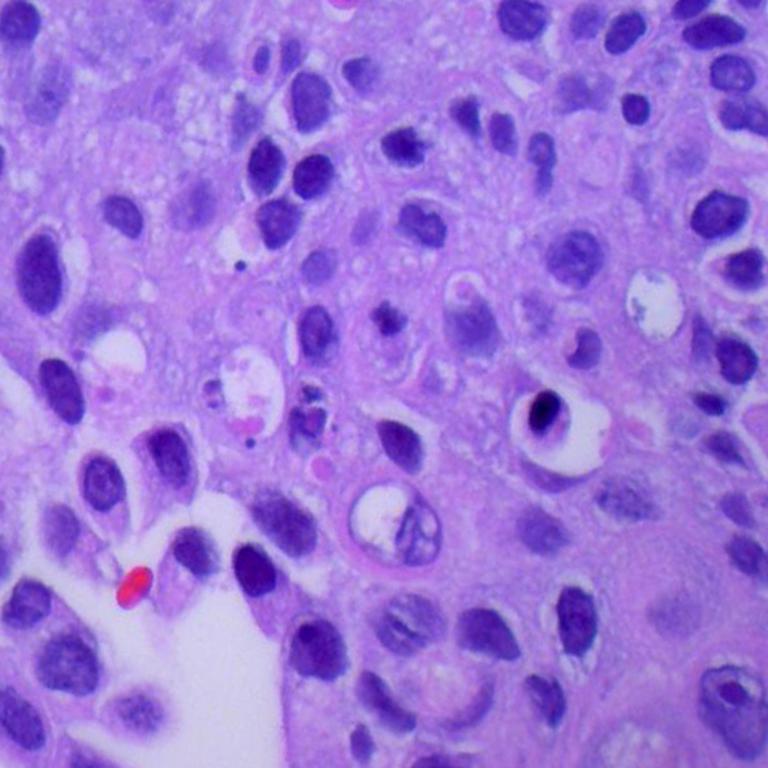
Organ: lung
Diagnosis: squamous carcinomas